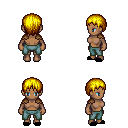
a pixel art fantasy rpg character, female body template, human, dark skin, leather shoulder armor, teal pants, blonde plain hairstyle, black slippers, four views (front, back, left, right), 2x2 character sprite sheet, small pixel art, hard edges, no anti-aliasing